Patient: sex M, age 45
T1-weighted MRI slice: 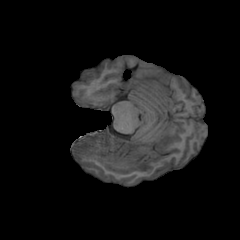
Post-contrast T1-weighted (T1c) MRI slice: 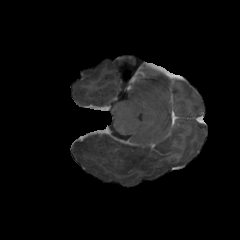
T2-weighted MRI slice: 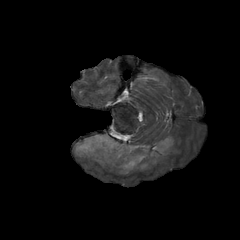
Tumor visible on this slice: yes
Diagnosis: Astrocytoma, IDH-mutant
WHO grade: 2